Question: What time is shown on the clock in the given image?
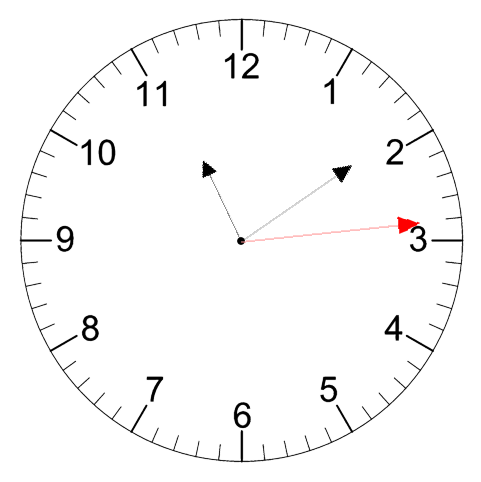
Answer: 11:09:14